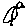
Label: bird